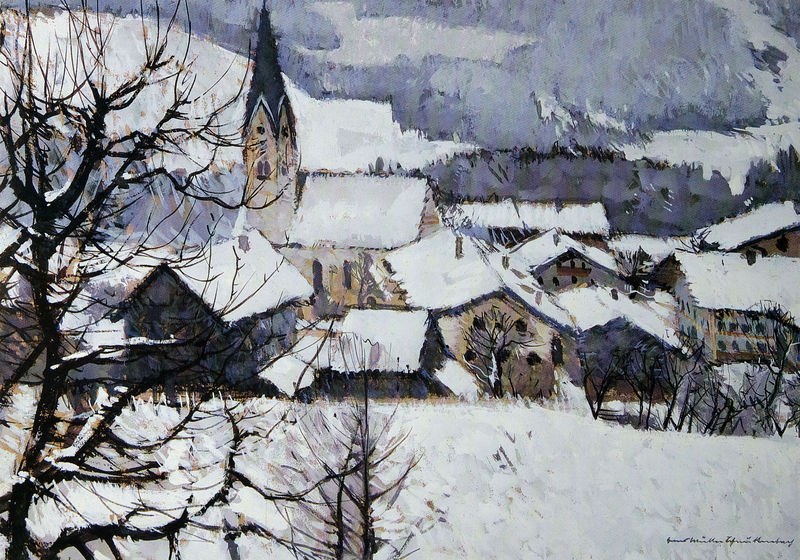
Titel: Winter in Törwang
Künstler: Hans Müller-Schnuttenbach
Standort: Rosenheim
Institution: Städtische Galerie Rosenheim
Schlagwörter: baum, blau, himmel, weiß, aquarell, impressionismus, kirchturm, landschaft, ocker, äste, fenster, grau, schwarz, ölbild, eis, schnee, expressionismus, signatur, häuser, hügel, natur, zweige, kirche, pastos, tal, wald, reiter, deutschland, balkon, schrift, ansicht, ort, berge, gebirge, hang, dorf, dächer, giebel, schornsteine, kahl, linien, winter, ölgemälde, duktus, striche, balkone, ortschaft, bergdorf, unterschrift, bayern, alpen, kälte, pinsel, winterlandschaft, schneebedeckt, hänge, aufnahme, münter, verschneit, murnau, gabiriele münter